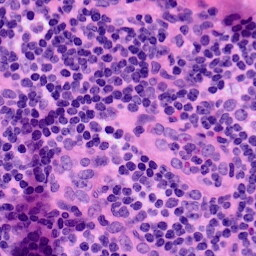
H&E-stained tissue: LymphNode